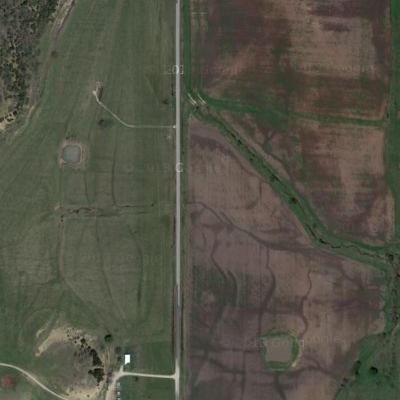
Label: aGrass